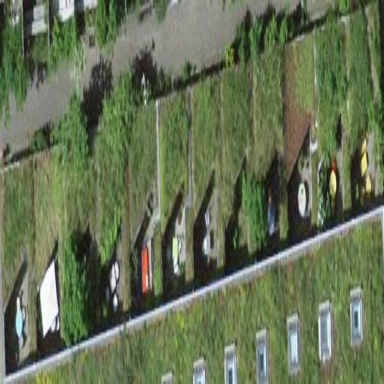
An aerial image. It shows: Flat roof on building.